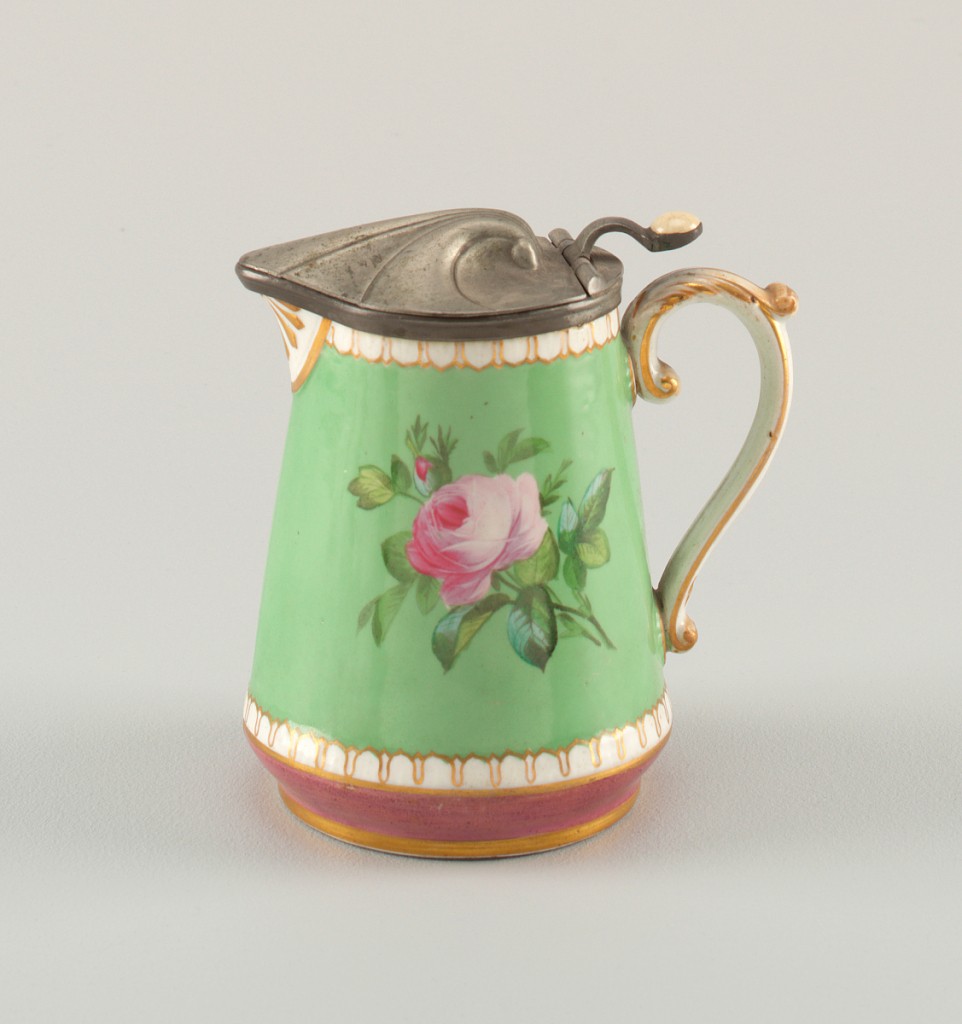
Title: Pewter-Mounted Tankard
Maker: R. Broadhead & Company, English, established 1853
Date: late 19th century
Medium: porcelain, vitreous enamel, gold; pewter
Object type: tankard
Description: Jug with straight sides, narrowing at top and round at bottom. Open spout and scrolled handle. Relief molding at top and bottom. Apple green ground with polychrome painting of rose and pansies. Hinged, shell-shaped pewter cover.